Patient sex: M
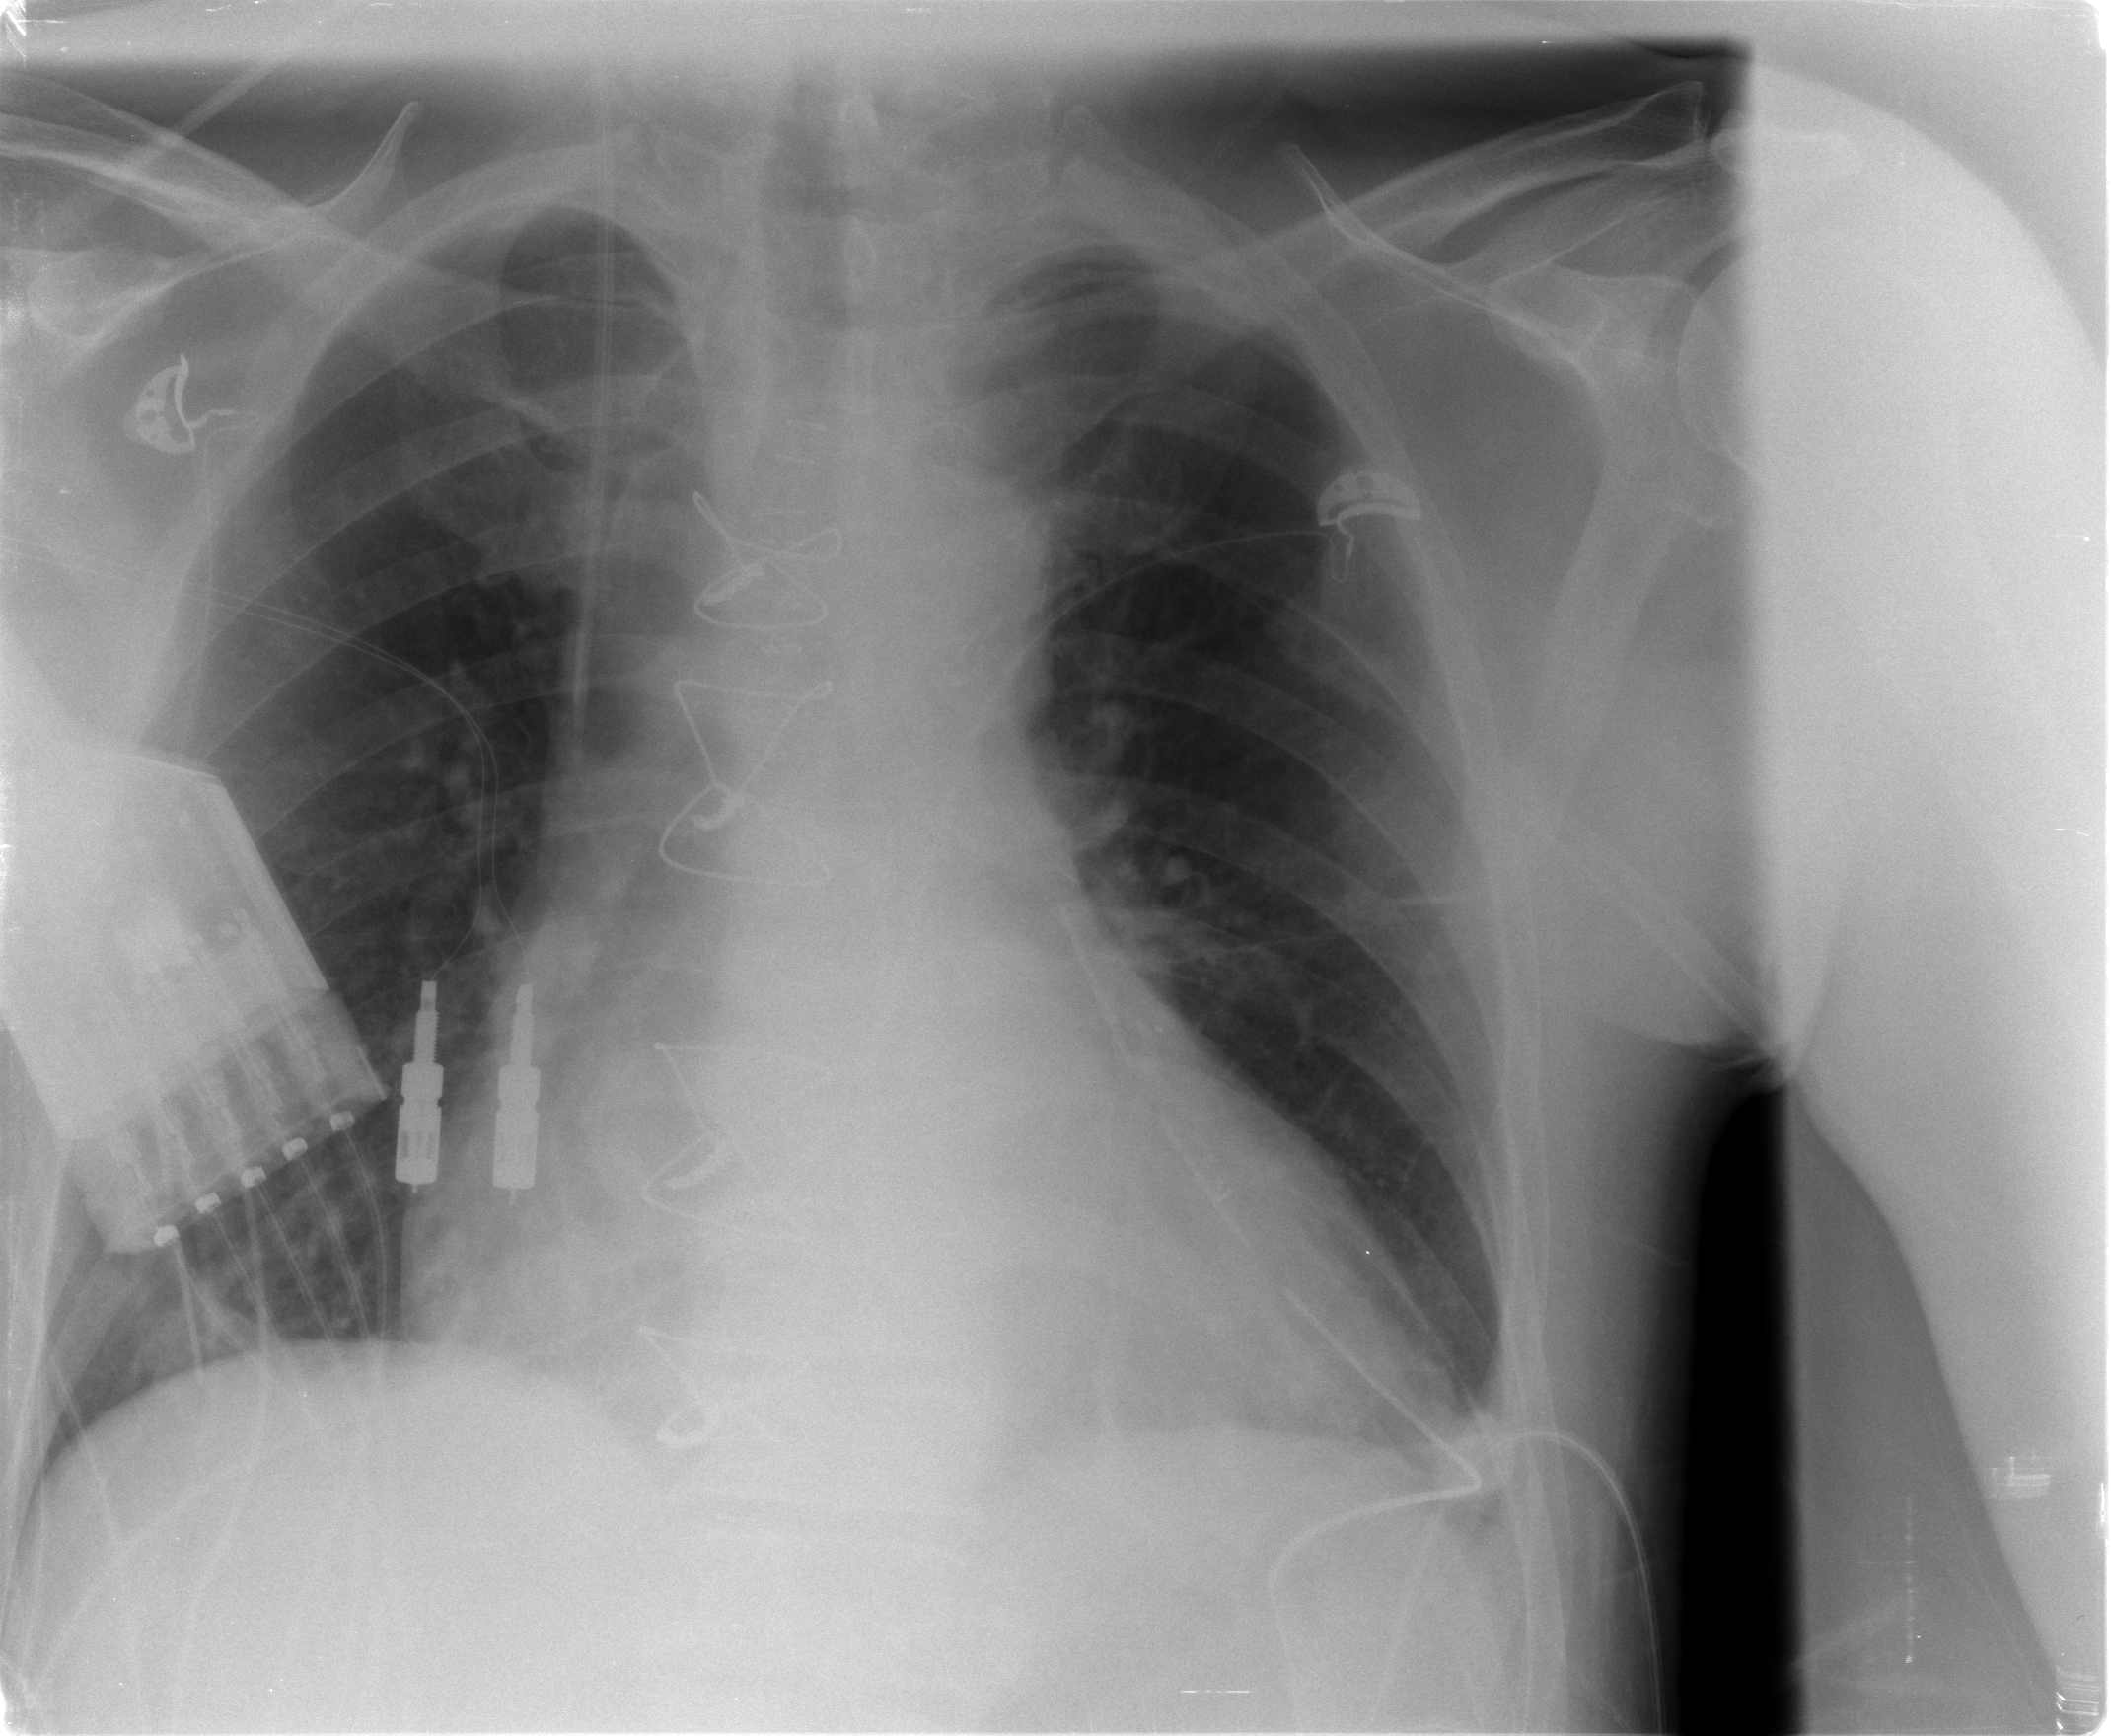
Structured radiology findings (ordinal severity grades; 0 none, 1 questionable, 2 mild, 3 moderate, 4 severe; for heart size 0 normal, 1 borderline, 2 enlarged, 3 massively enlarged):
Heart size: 2
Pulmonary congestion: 2
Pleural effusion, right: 0
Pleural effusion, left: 0
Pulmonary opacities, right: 0
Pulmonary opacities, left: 0
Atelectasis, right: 2
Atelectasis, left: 2